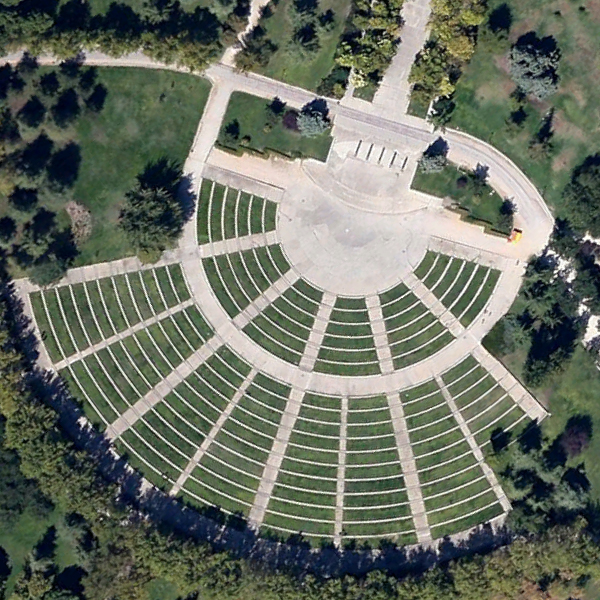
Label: Square